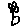
Label: flower